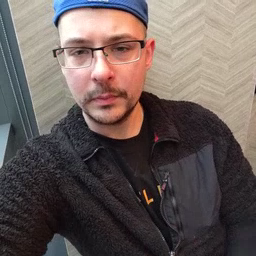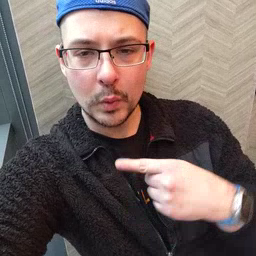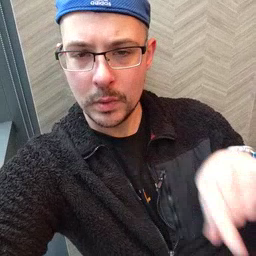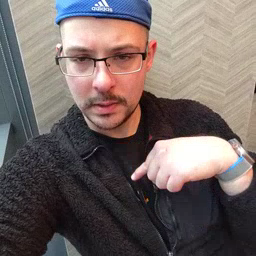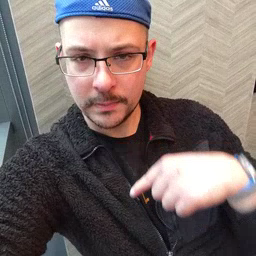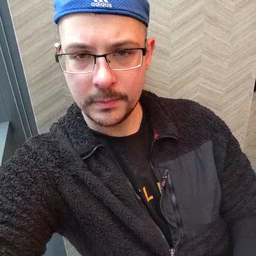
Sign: weus